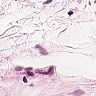
Metastatic tissue present: no